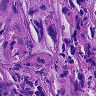
Metastatic tissue present: yes